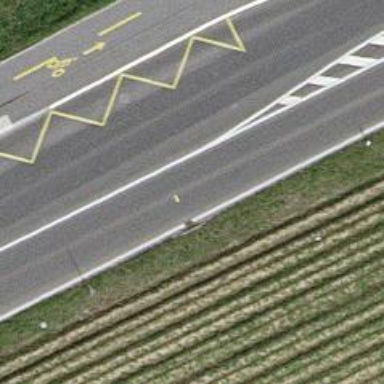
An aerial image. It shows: Bus stop with stop position for public transport.